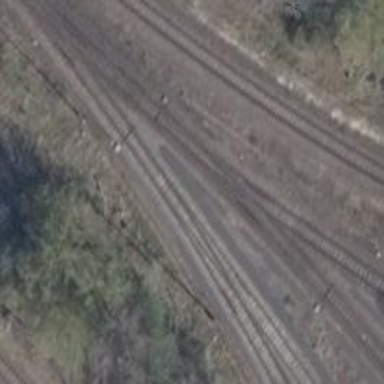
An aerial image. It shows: Rail spur service.